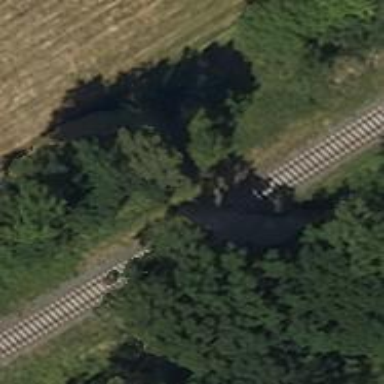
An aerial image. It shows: Railway milestone.